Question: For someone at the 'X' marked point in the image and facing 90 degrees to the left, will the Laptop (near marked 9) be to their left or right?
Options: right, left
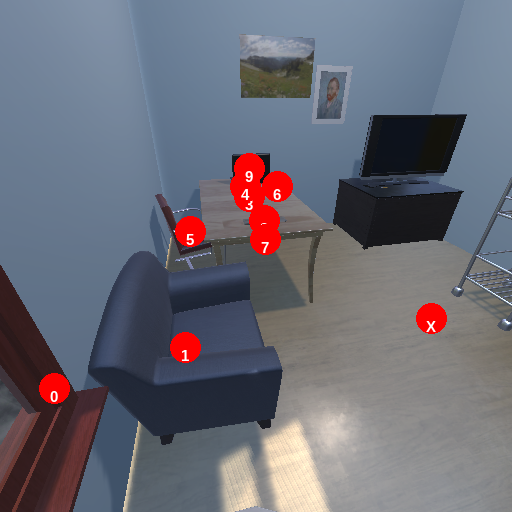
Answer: right